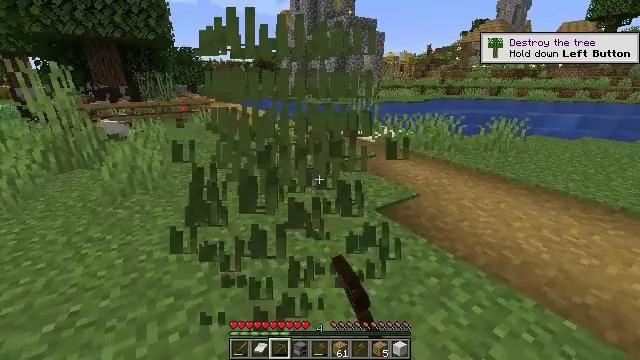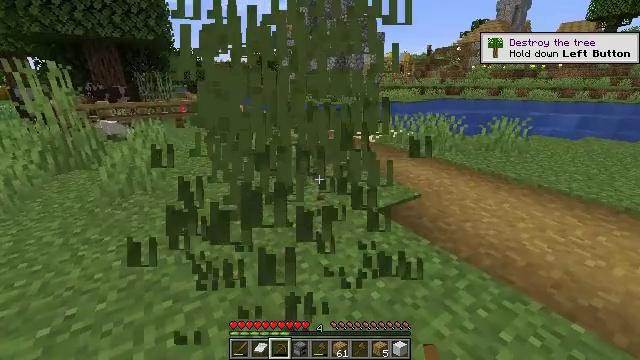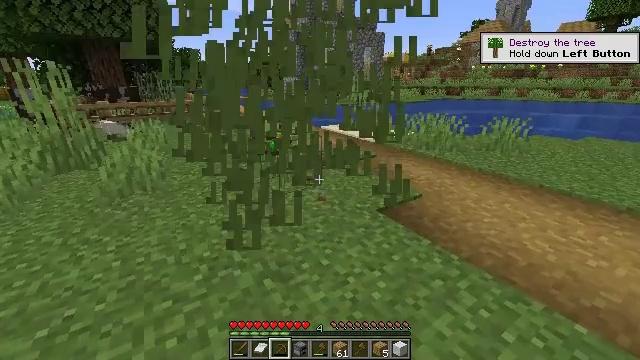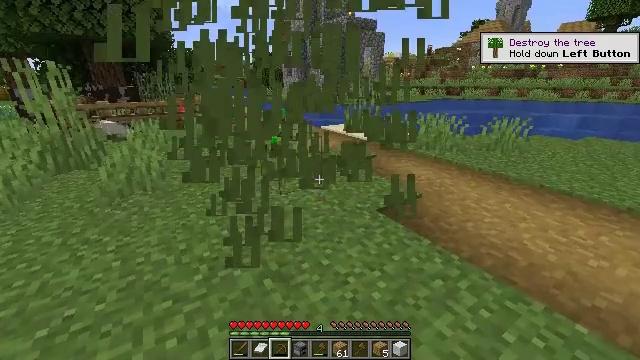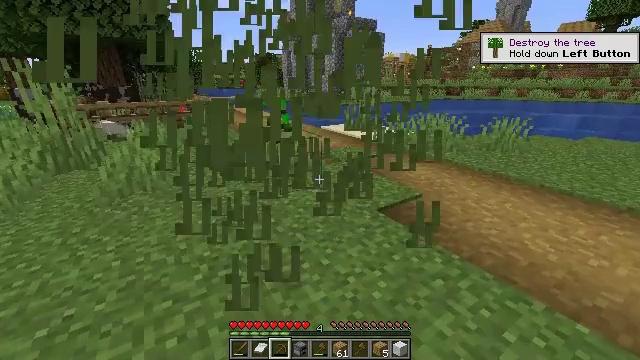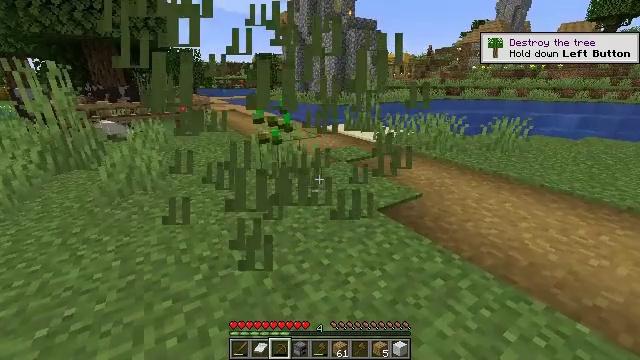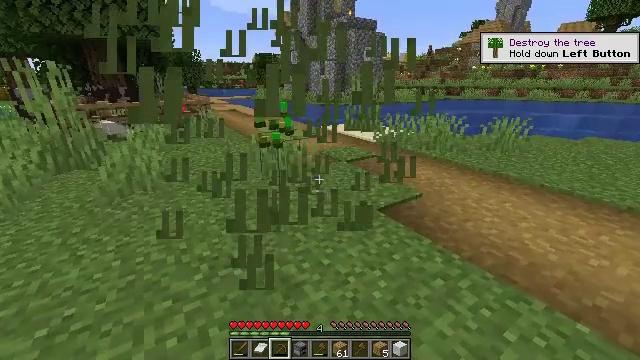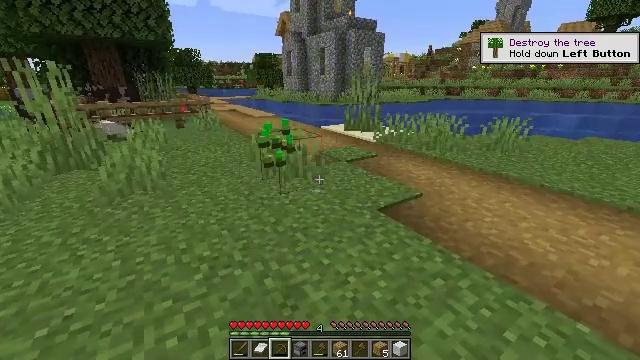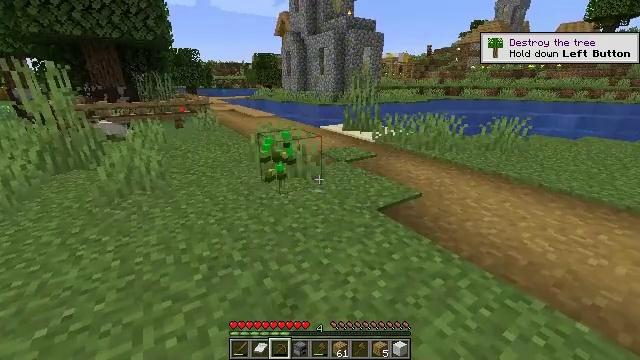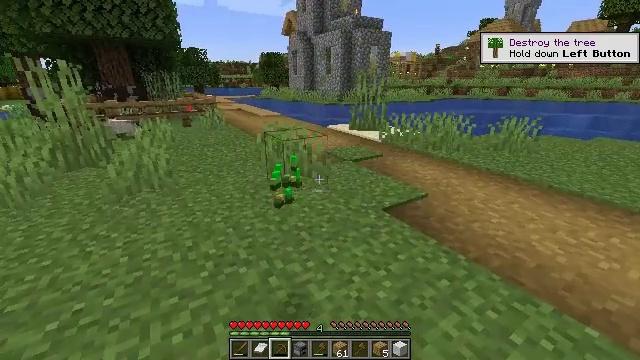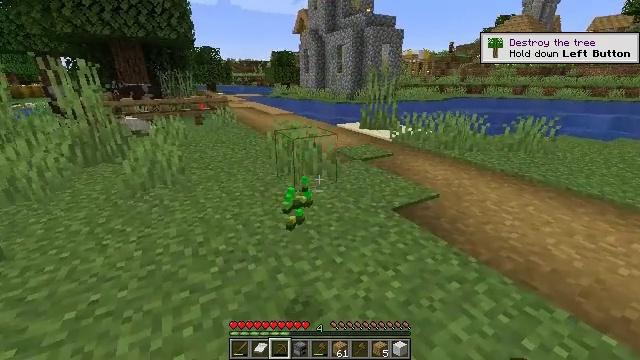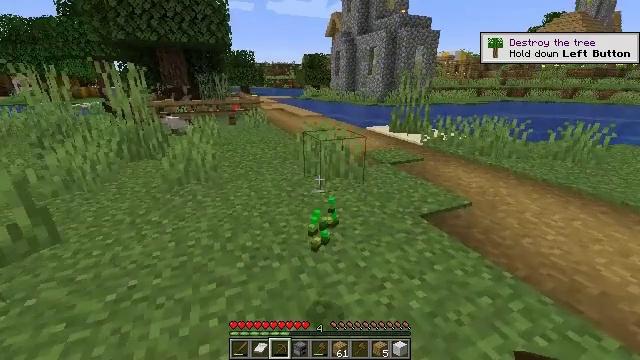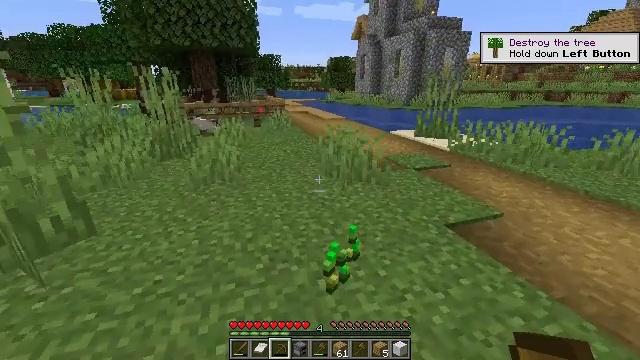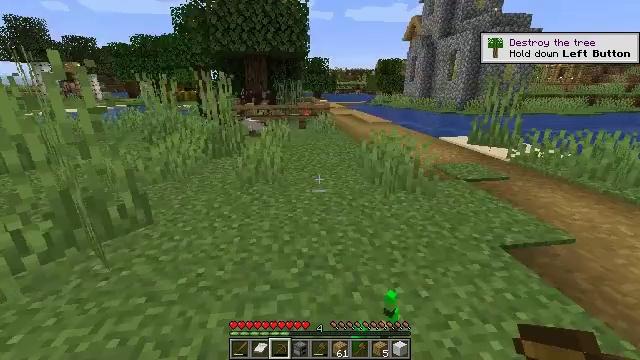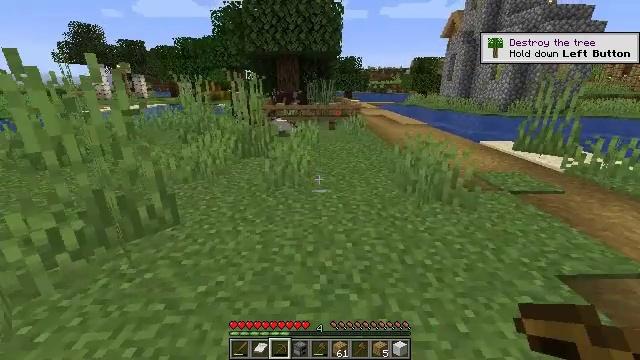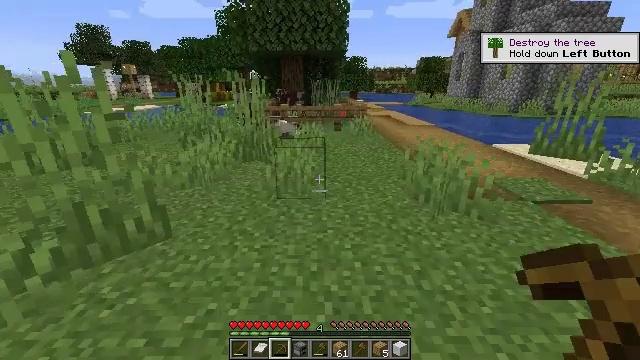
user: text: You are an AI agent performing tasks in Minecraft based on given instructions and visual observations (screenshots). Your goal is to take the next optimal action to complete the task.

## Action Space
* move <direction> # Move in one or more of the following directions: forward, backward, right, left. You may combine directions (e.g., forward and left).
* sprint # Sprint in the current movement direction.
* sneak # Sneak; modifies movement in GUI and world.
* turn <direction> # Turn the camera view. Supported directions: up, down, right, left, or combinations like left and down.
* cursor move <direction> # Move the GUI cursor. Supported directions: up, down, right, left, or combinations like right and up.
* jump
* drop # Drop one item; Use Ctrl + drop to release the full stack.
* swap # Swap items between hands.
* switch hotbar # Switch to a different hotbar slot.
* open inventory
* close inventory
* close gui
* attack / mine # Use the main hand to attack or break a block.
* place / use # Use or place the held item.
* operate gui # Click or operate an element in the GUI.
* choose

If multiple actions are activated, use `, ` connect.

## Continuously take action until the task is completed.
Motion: motion action
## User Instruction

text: Clear the ground by mining grass.
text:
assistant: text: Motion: no_op
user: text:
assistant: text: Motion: no_op
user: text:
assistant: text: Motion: no_op
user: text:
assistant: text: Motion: no_op
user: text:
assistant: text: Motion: no_op
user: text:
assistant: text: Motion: no_op
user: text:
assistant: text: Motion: no_op
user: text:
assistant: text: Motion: no_op
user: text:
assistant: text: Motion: turn left
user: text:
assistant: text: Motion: turn left
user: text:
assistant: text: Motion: turn left
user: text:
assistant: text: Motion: move forward, turn left
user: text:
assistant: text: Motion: move forward, turn left
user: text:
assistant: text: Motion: move forward, turn left
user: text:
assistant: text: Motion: move forward, turn left
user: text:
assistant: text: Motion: move forward
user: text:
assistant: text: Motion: move forward
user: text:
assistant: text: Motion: move forward, turn right
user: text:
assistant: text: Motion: move forward
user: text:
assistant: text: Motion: move forward, turn right
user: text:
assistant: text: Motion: move forward, turn right and down
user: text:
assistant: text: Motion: move forward
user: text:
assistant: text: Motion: move forward
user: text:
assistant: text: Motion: move forward, turn left and down
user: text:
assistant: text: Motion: turn left
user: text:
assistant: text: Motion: turn left
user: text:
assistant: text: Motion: turn left
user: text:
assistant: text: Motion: no_op
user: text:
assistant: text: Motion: no_op
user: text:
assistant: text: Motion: no_op